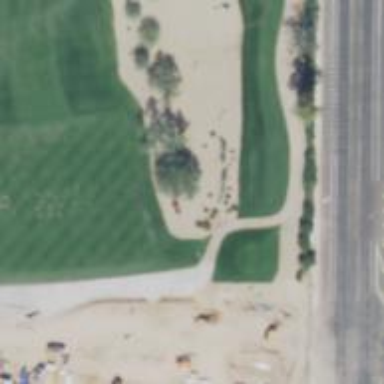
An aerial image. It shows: Grassy area designated as driving range for golf.